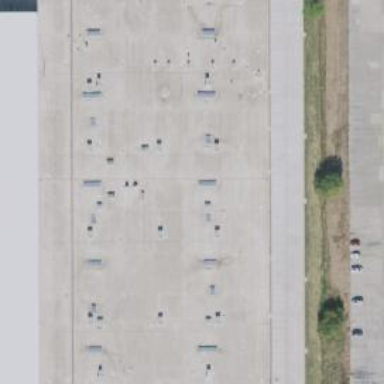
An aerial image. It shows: Warehouse that also serves as post depot.